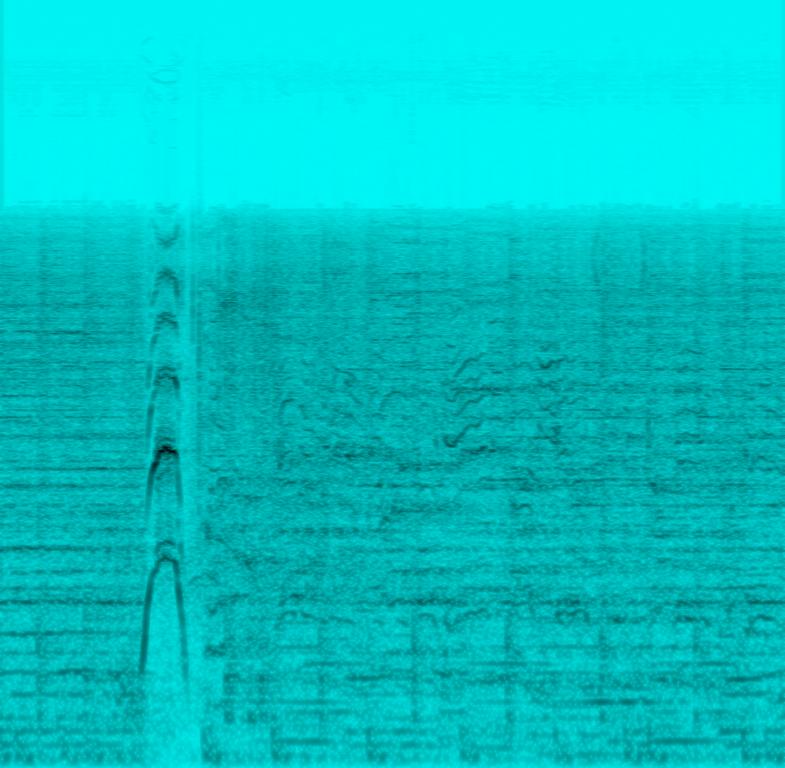
A girl band sings this lively song. The tempo is medium with vibrant music. The audio quality is inferior so the music and vocals are incoherent. This is a live performance with ambient sounds of fans cheering, clapping and singing along. This song is a hit Country Rock.